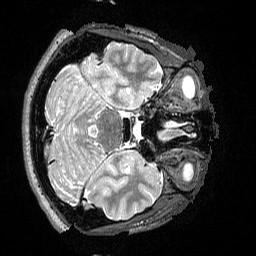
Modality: T2w
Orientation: axial
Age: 40
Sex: male
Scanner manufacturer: siemens
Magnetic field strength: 3 T
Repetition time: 3.2 s
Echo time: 0.564 s